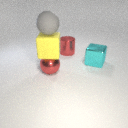
large gray rubber sphere above large red metal sphere